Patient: sex M, age 63
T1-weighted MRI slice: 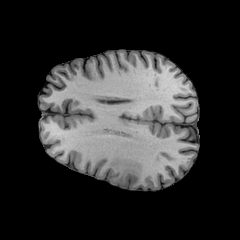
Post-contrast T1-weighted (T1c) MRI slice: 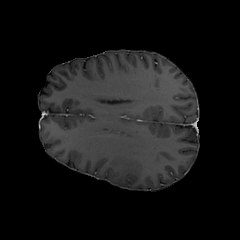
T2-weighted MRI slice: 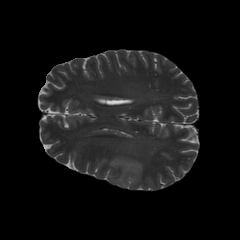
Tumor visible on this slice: yes
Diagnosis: Glioblastoma, IDH-wildtype
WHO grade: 4